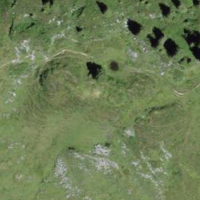
EUNIS habitat code: 23
Species observed at this site:
Calluna vulgaris